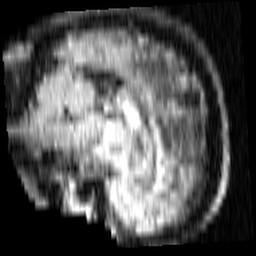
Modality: FLAIR
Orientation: sagittal
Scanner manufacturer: siemens
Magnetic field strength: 1.5 T
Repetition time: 8.63 s
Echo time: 0.111 s